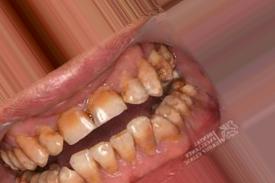
Condition: Tooth Discoloration